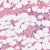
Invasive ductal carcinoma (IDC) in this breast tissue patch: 1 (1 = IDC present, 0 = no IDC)